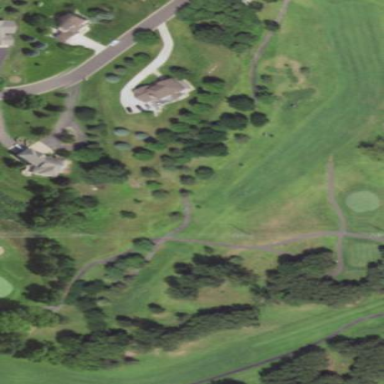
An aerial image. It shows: Area with grass used as rough in golf course.